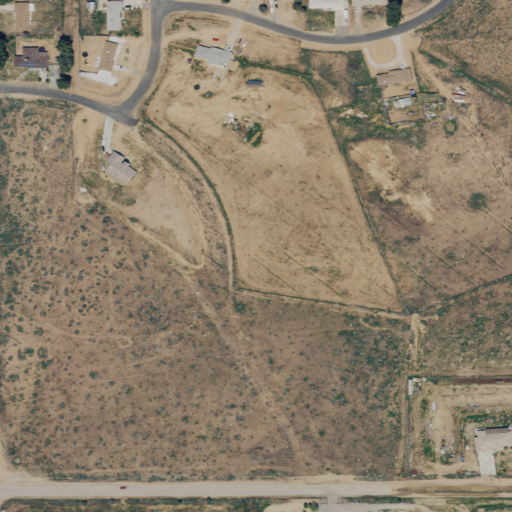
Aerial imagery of plain(s) in California named Apple Valley Dry Lake containing grassland, shrub, open development, and low intensity development